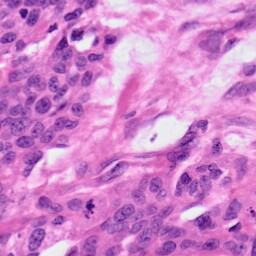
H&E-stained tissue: Ovarian